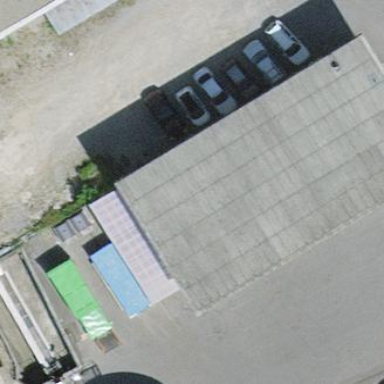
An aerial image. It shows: Recycling building for scrap metal.